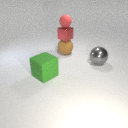
small red metal cube above large brown rubber sphere